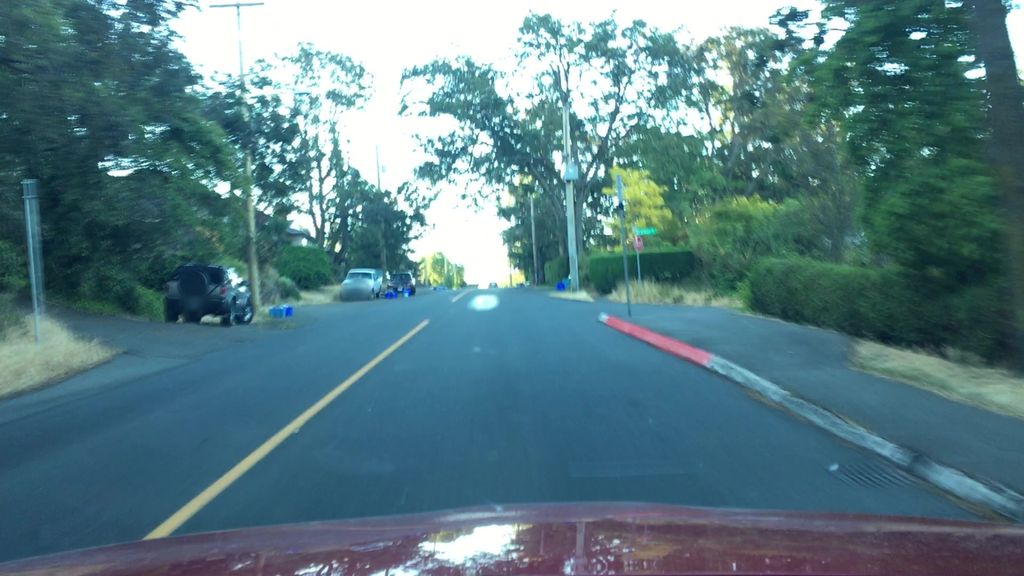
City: victoria